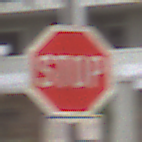
Verkehrszeichen: Stop
Zusatzzeichen unten: VerlaufVorfahrtsstrasse4
Umgebung: Outdoor, Urban
Tageszeit: Midday
Wetter: Overcast
Licht: Natural
Jahreszeit: NotSpecified
Kontrast: LowContrast